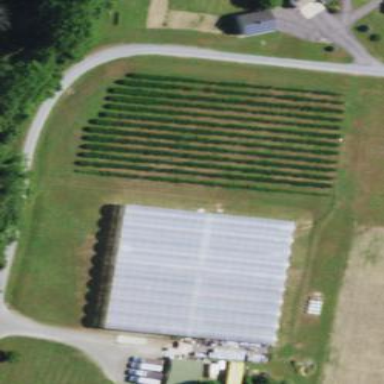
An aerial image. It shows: Area dedicated to greenhouse horticulture.